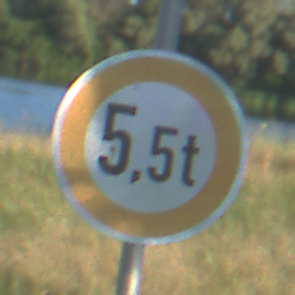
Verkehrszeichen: TatsaechlicheMasse
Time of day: MorningAfternoon
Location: Outdoor (Nature)
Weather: Clear
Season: NotSpecified
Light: Natural